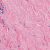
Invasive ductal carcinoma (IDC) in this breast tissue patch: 0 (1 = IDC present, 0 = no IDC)